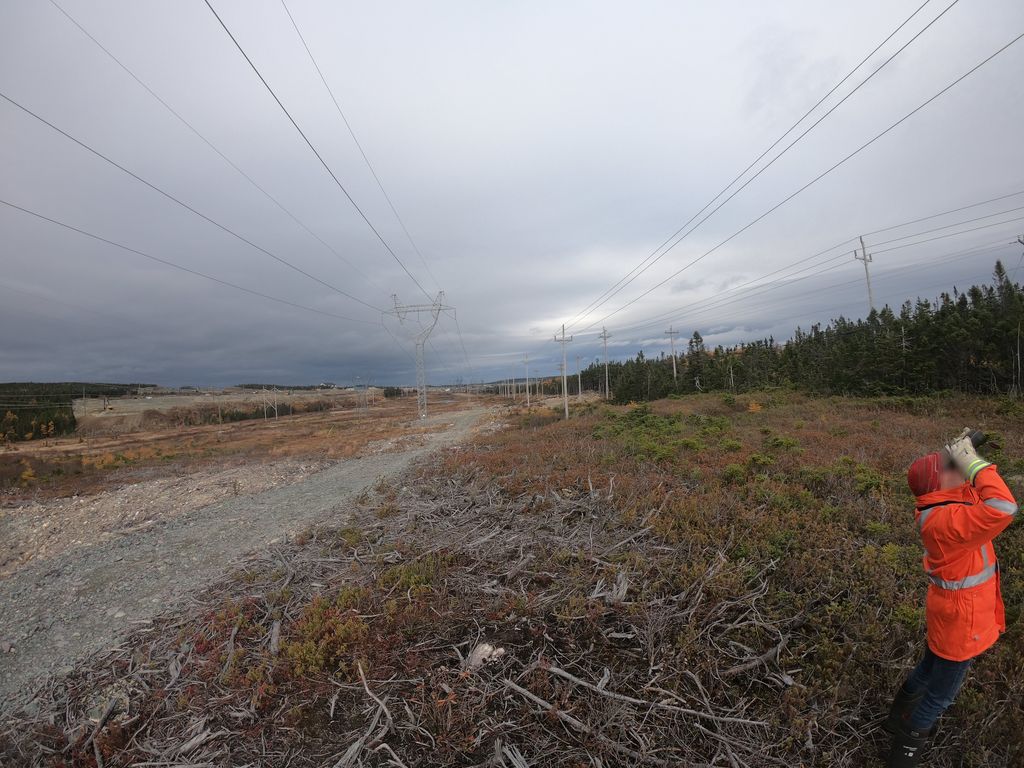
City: st_johns